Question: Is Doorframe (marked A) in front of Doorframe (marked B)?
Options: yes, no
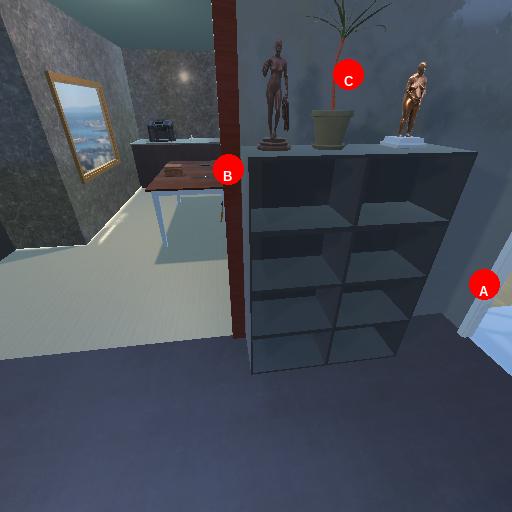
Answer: yes